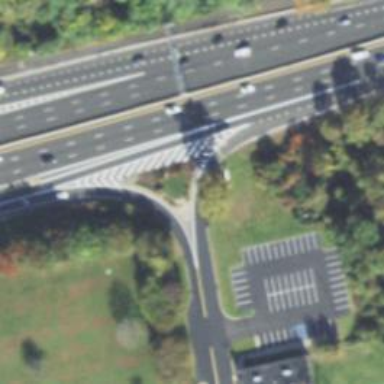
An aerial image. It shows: Tertiary link road with asphalt surface.